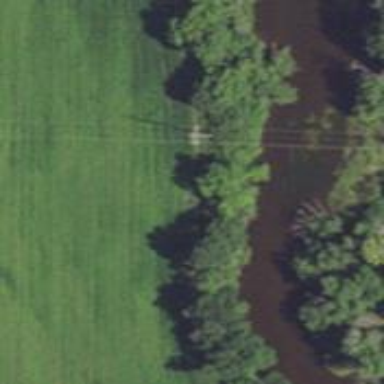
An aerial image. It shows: Power pole.